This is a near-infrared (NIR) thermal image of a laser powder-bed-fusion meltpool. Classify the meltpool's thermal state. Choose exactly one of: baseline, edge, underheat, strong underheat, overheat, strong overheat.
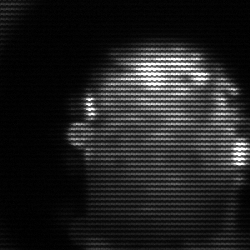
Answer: baseline